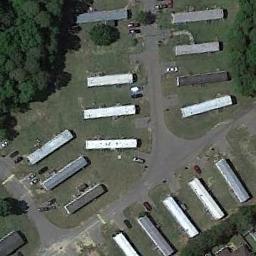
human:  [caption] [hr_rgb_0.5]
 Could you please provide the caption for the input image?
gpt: The mobile home park has some neatly arranged mobile homes on the grass .

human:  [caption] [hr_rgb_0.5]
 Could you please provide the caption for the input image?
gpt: There are many trees in the mobile home park .

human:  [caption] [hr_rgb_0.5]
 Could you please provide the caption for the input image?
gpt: The mobile home park is on the grass next to some trees .

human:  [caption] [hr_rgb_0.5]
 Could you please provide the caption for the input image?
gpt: There are about a dozen mobile homes on one side of the road .

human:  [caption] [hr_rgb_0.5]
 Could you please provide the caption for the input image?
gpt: There are some buildings on green lawns on the mobile home park .